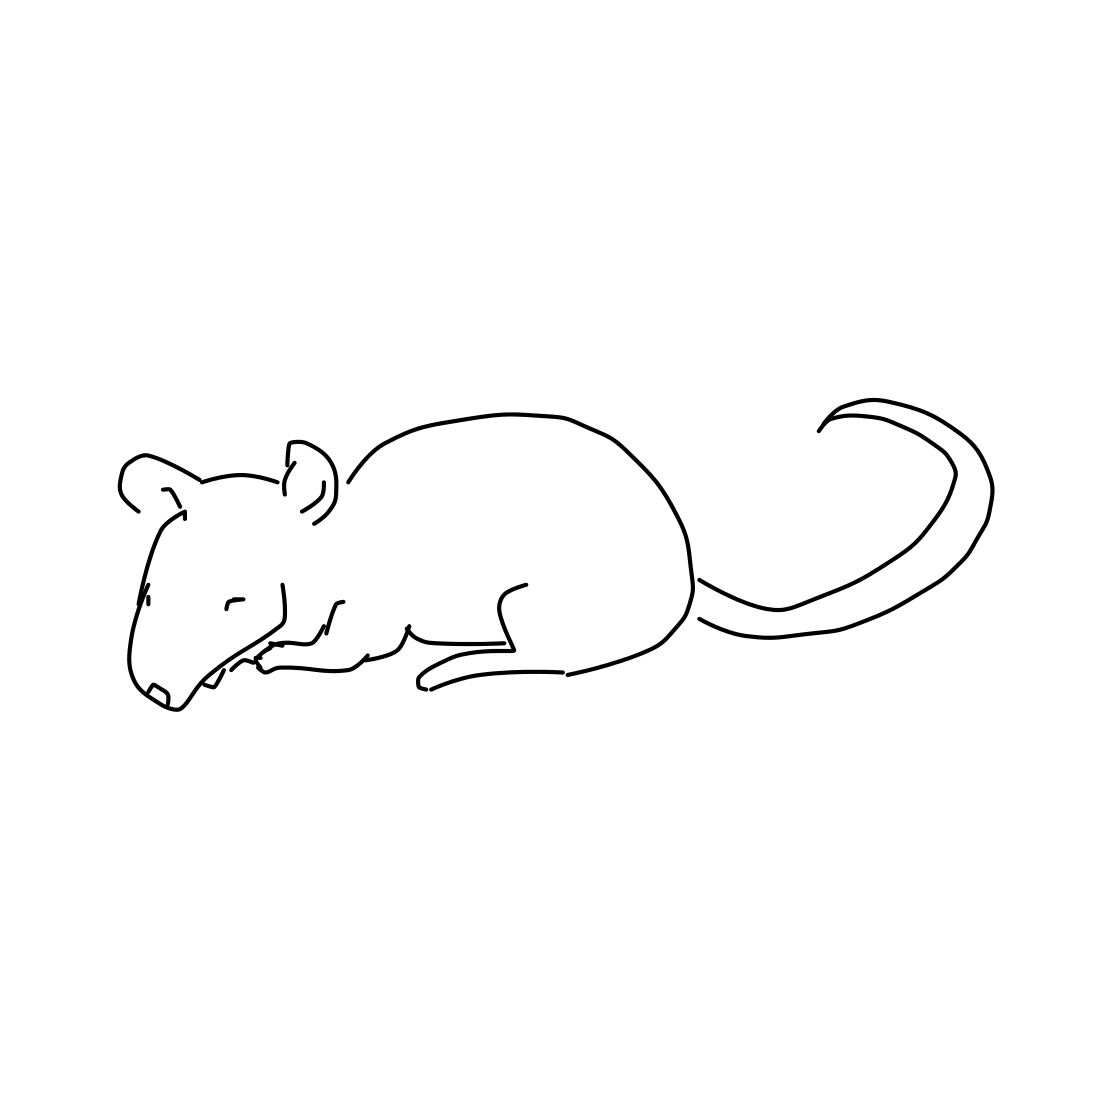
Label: mouse (animal)